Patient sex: F
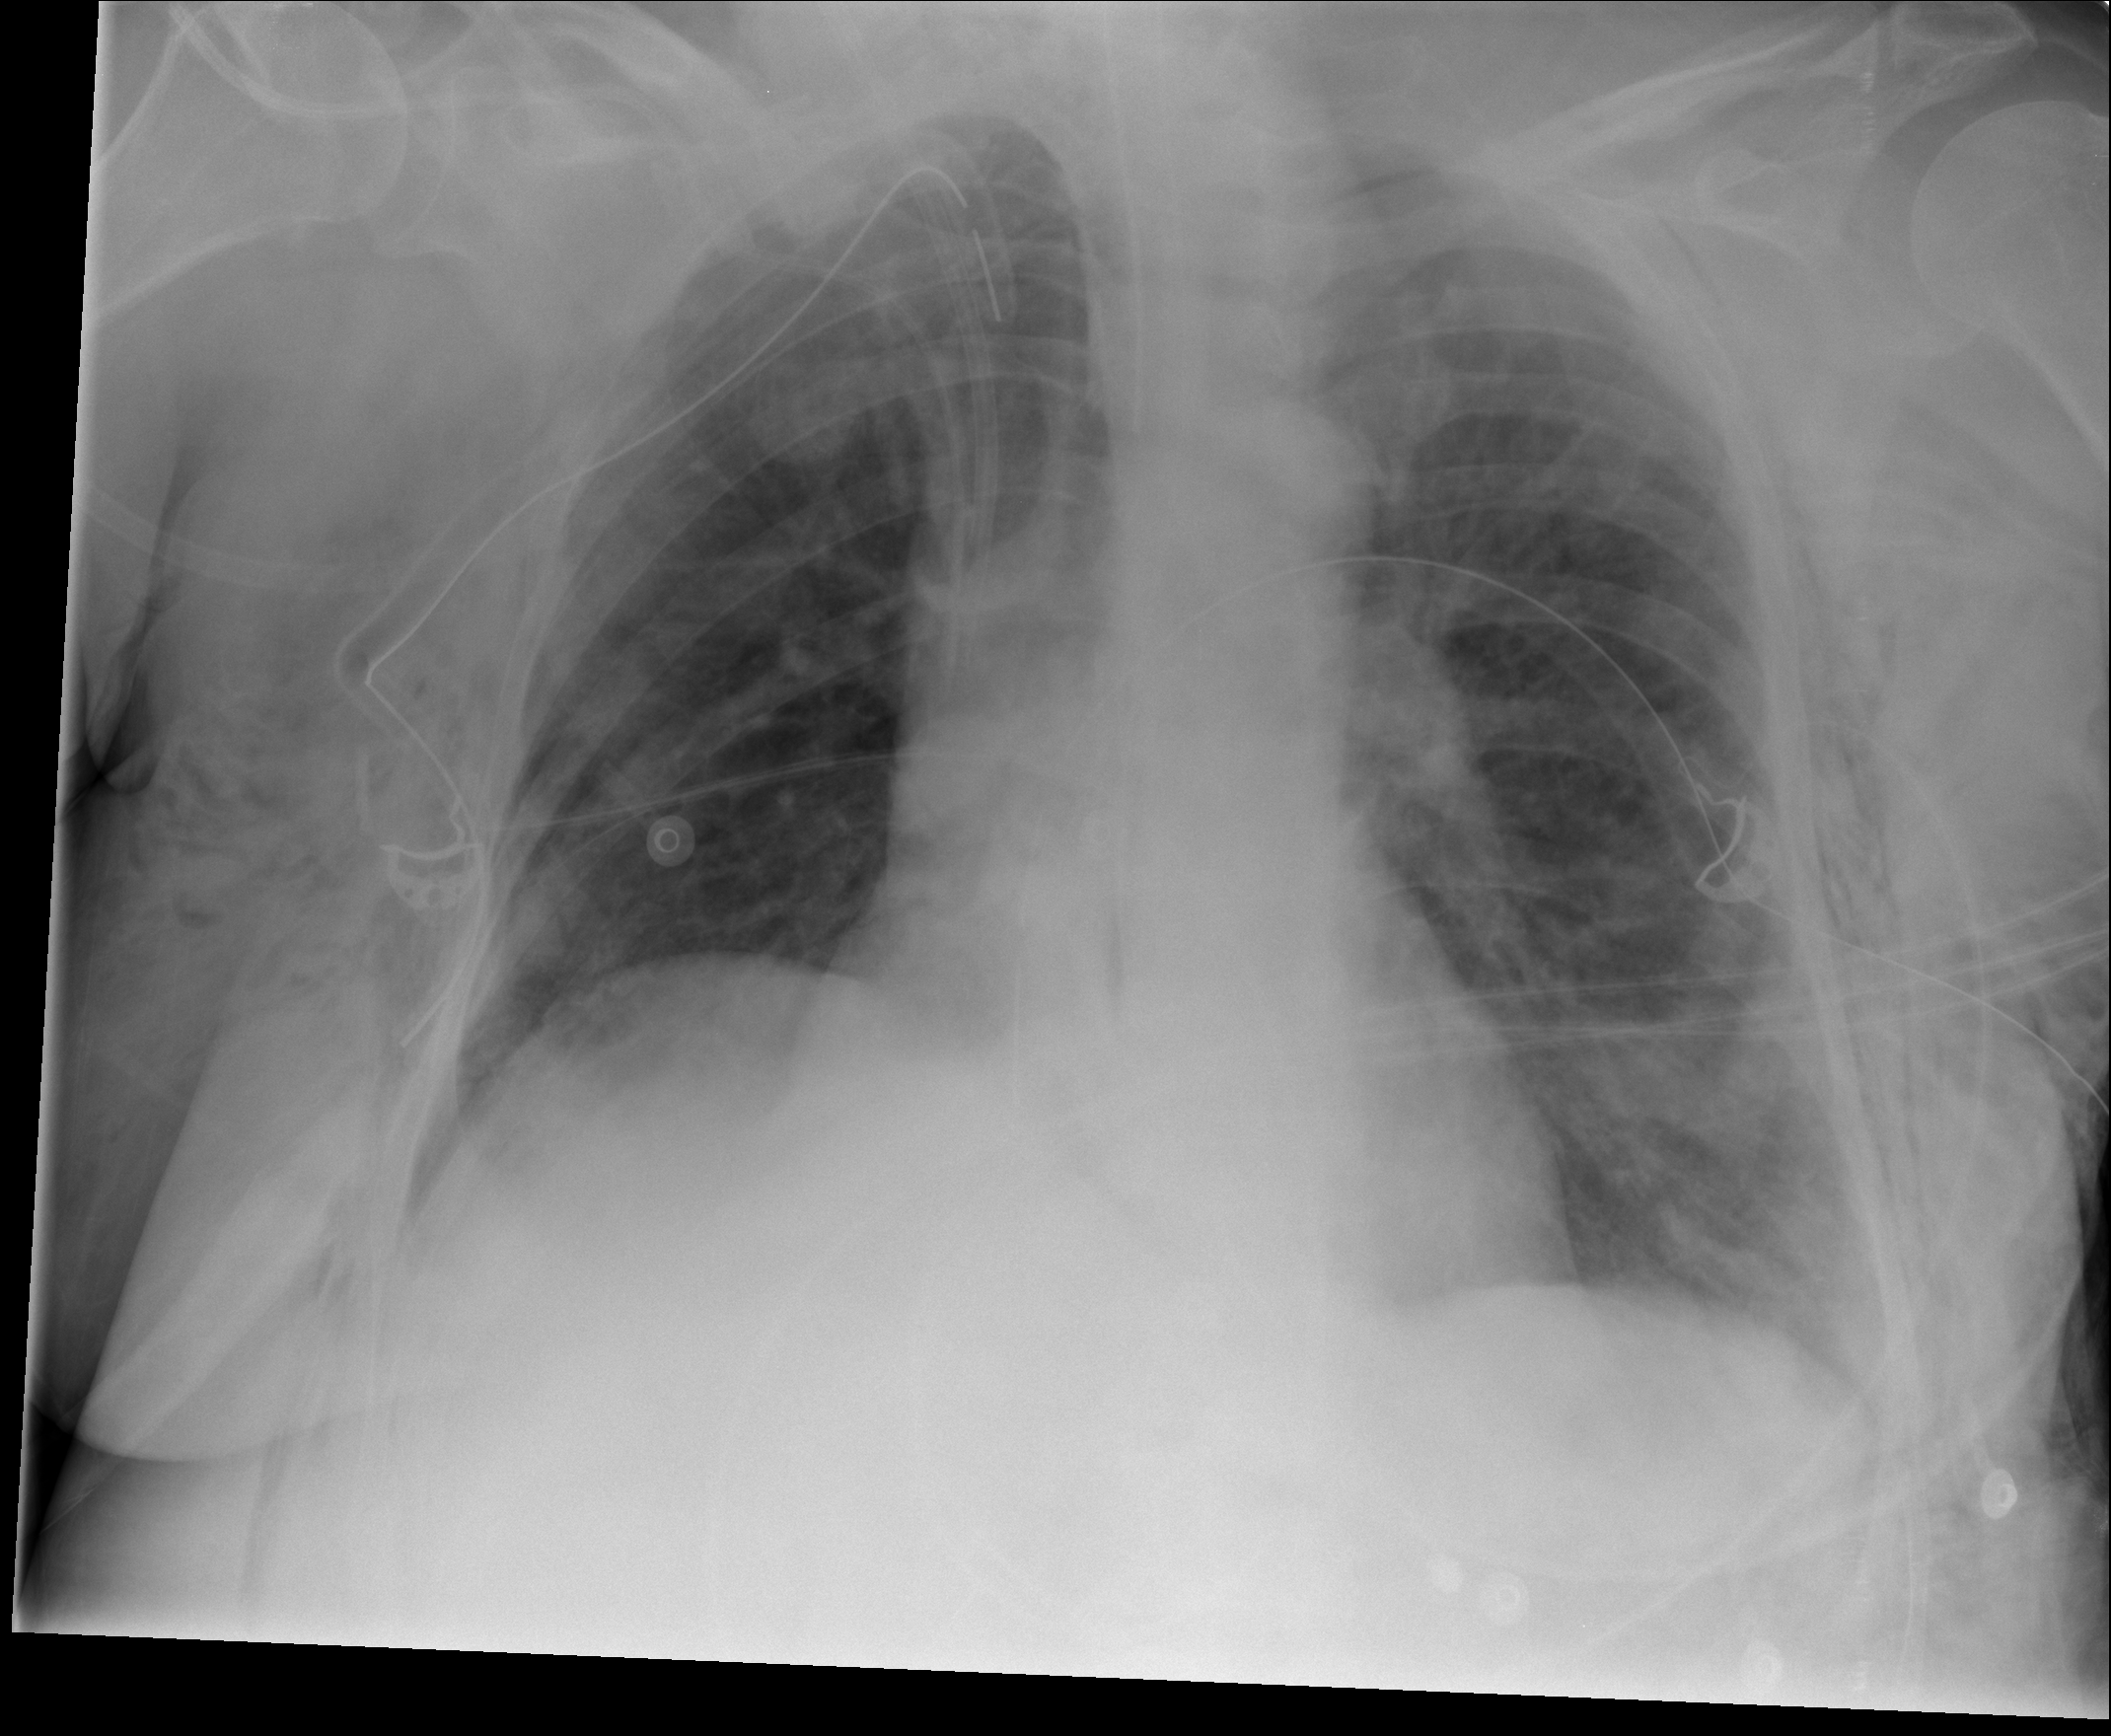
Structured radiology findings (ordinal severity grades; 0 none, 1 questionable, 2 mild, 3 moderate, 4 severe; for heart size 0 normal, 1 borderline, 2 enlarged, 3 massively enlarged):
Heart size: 0
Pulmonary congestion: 1
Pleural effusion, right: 0
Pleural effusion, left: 0
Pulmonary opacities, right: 0
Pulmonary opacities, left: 0
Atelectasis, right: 2
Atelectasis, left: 1